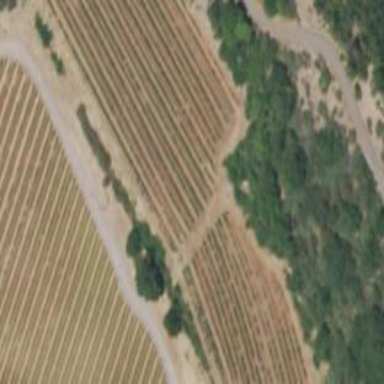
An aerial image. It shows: Vineyard with wine grapes as the main crop.